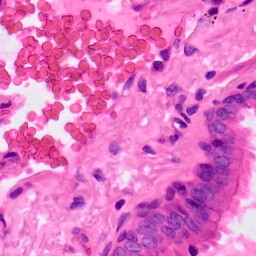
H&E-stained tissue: Lung